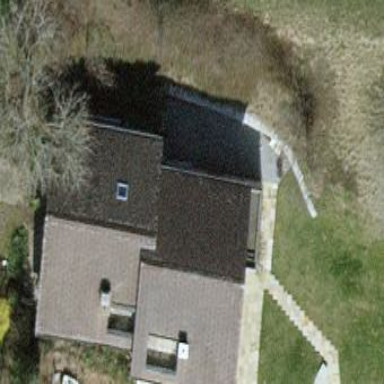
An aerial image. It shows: Semi-detached house.